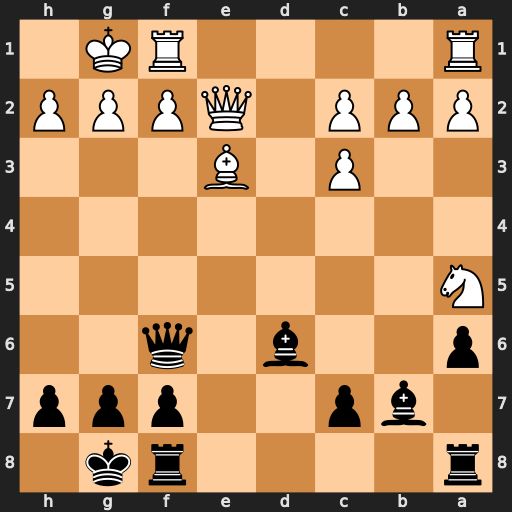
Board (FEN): r4rk1/1bp2ppp/p2b1q2/N7/8/2P1B3/PPP1QPPP/R4RK1
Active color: b
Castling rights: -
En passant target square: -
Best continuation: Qe5 f4 Qxa5